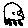
Label: car